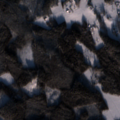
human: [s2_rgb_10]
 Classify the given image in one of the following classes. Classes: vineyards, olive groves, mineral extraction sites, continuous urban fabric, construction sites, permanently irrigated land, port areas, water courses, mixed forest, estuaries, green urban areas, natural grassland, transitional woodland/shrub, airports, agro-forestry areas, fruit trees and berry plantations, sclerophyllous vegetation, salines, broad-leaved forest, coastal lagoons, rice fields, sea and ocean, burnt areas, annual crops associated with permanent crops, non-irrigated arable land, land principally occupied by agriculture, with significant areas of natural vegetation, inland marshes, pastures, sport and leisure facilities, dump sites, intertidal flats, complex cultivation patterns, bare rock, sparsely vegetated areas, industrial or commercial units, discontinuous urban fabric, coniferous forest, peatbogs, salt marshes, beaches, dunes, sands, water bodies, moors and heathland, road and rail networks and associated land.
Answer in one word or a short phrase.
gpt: non-irrigated arable land, land principally occupied by agriculture, with significant areas of natural vegetation, coniferous forest, mixed forest